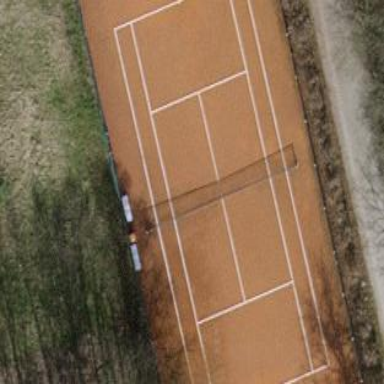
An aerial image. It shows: Tennis court in leisure pitch.